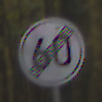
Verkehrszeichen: EndeGeschwindigkeit60
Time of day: MorningAfternoon
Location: Outdoor (Nature)
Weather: Overcast
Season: Autumn
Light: Natural